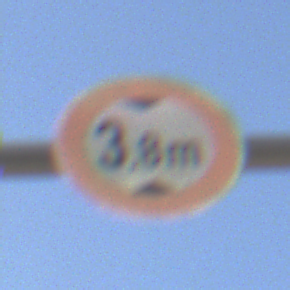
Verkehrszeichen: TatsaechlicheHoehe
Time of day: MorningAfternoon
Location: Outdoor (Urban)
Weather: Clear
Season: NotSpecified
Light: Natural